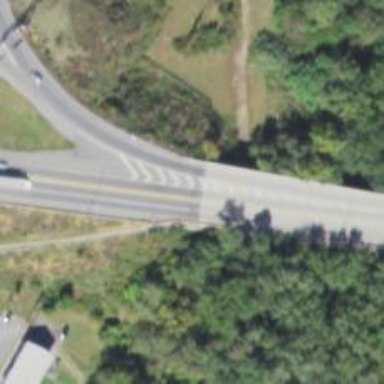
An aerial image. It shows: Asphalt surface bridge on trunk link highway.